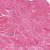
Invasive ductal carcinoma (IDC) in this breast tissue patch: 0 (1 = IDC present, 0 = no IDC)